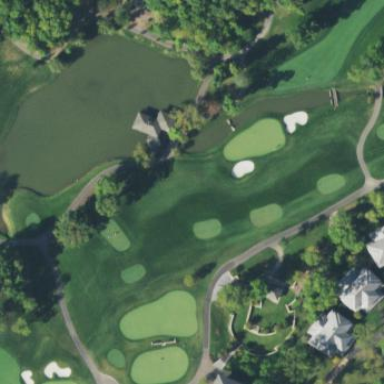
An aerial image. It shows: Water hazard in golf course. The hazard is natural water feature.